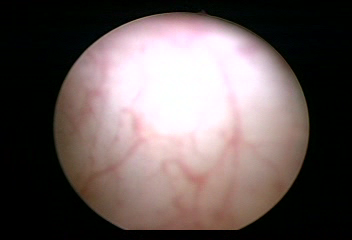
Modality: WLC
Class: Normal mucosa
Bladder cancer association: No